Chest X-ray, AP view. Patient: 61 years old, sex M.
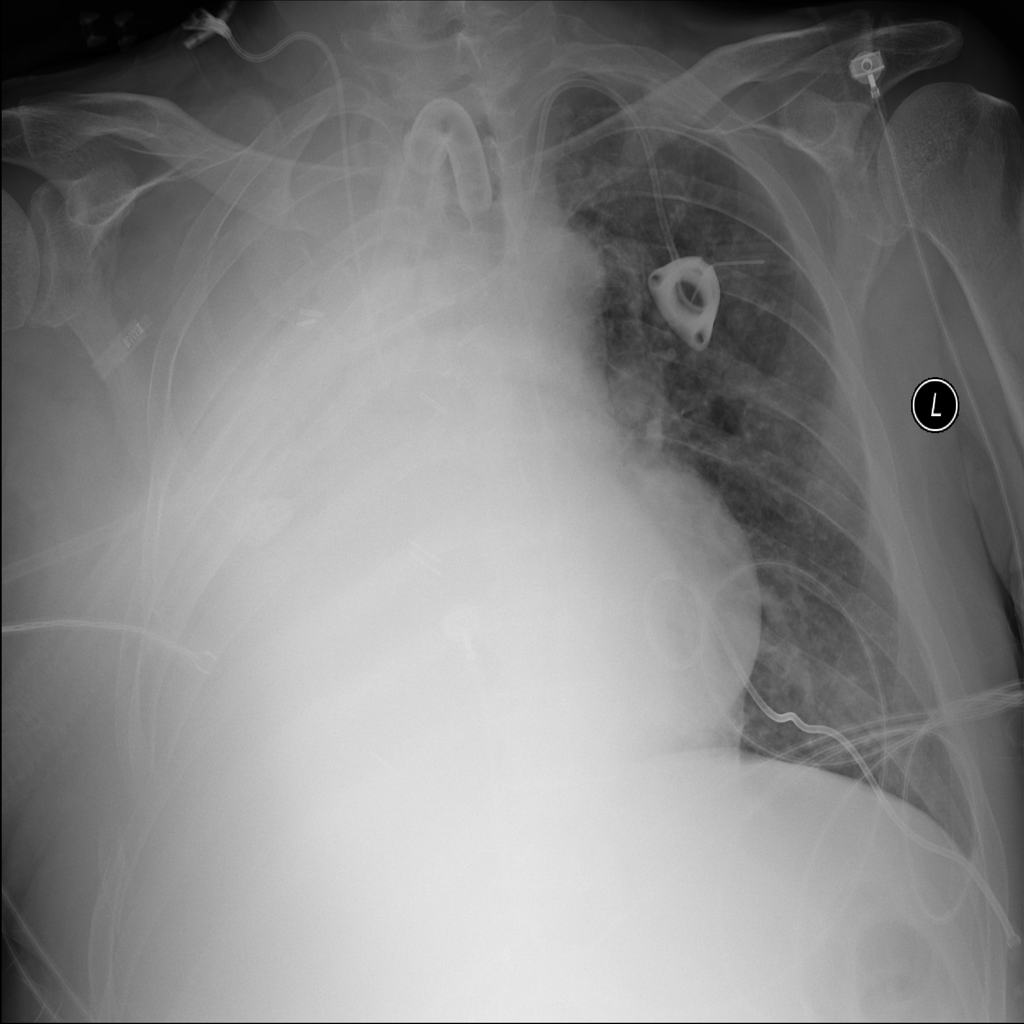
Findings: No Finding